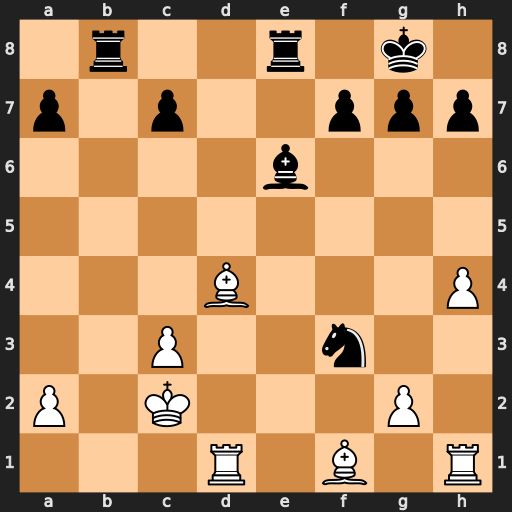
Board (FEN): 1r2r1k1/p1p2ppp/4b3/8/3B3P/2P2n2/P1K3P1/3R1B1R
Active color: w
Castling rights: -
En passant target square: -
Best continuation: gxf3 Bf5+ Bd3